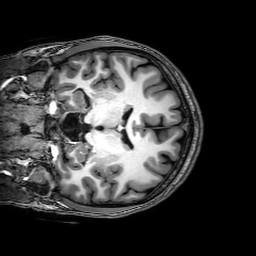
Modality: T1w
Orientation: coronal
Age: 21
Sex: male
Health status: healthy
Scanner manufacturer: philips
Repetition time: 0.008207 s
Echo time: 0.00377 s